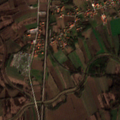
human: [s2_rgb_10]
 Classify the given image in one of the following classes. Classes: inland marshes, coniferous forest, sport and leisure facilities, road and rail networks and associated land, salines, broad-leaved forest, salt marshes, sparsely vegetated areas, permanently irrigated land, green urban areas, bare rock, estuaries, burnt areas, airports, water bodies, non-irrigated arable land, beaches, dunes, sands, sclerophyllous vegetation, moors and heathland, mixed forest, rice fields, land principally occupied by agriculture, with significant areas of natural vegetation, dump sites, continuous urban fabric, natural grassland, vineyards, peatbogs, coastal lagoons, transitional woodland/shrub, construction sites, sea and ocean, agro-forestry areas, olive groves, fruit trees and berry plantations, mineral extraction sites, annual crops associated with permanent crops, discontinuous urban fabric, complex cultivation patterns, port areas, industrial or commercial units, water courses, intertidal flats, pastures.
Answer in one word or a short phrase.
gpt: discontinuous urban fabric, complex cultivation patterns, land principally occupied by agriculture, with significant areas of natural vegetation